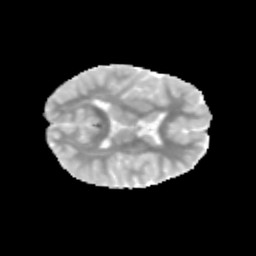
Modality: MD
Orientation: axial
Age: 9
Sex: male
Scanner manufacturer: siemens
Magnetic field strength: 3 T
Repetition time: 3.8 s
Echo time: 0.07 s